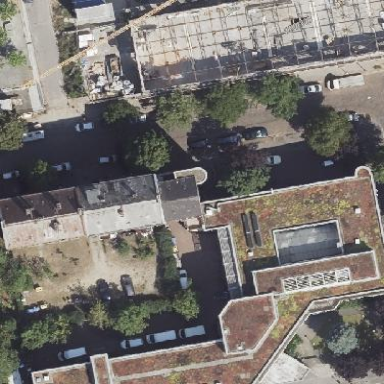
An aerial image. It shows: Civic building with flat roof.